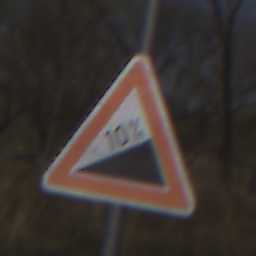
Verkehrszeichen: Steigung10
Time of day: Midday
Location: Outdoor (Nature)
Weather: Clear
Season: NotSpecified
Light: Natural